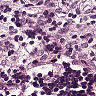
Metastatic tissue present: no